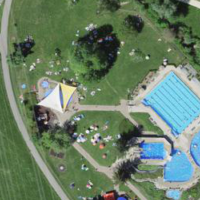
EUNIS habitat code: 53
Species observed at this site:
Streptopelia decaocto
Phalacrocorax carbo
Spinus spinus
Coccothraustes coccothraustes
Erithacus rubecula